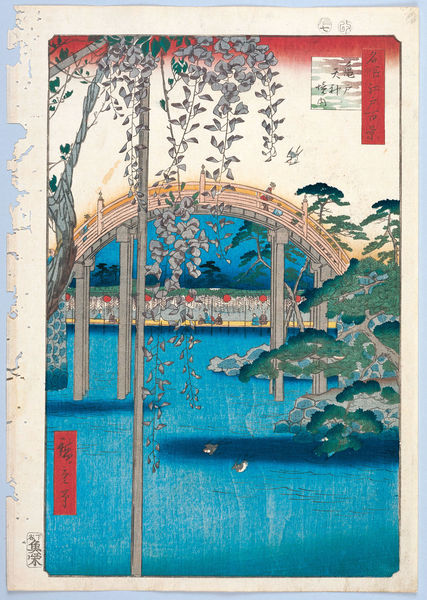
Titel: 100 berühmte Ansichten von Edo
Künstler: Utagawa Hiroshige
Schlagwörter: baum, blau, blätter, himmel, schatten, vogel, wasser, weiß, bäume, grün, landschaft, menschen, see, ufer, blumen, holz, laternen, pfeiler, säulen, türkis, zeichen, blüten, rot, tiere, vögel, weide, zweige, brücke, busch, blatt, pflanze, pflanzen, garten, holzschnitt, japan, schrift, papier, ruhe, bogen, grafik, enten, rundbogen, romantik, jugendstil, geländer, japanisch, schriftzeichen, tusche, asien, druck, holzstich, text, stempel, fisch, hängend, tempel, farbdruck, holzbrücke, bölau, kalligrafie, edo, buchkunst, japanischer holzschnitt, ge, ukiyo-e, japanische schrift, hiroshige, glyzinien